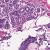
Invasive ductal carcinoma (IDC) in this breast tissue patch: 0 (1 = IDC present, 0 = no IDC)